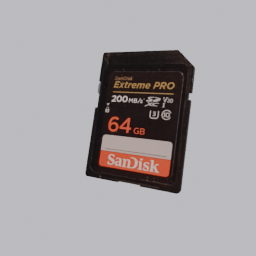
Label: electronics